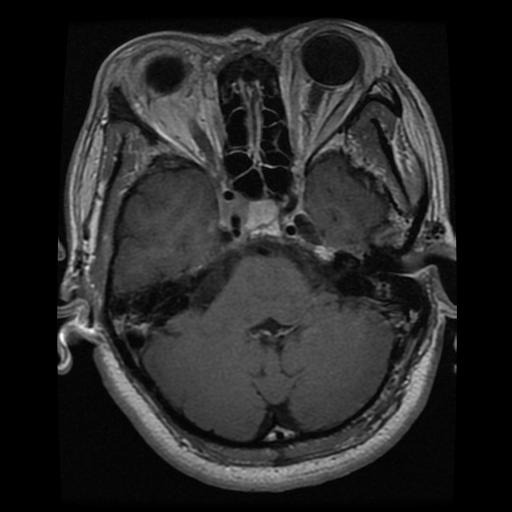
Label: pituitary